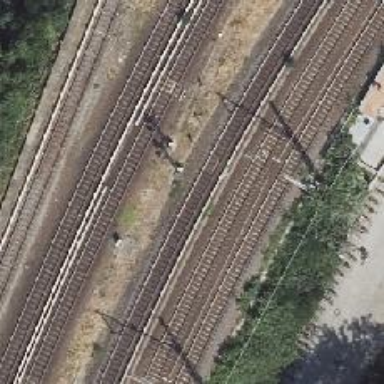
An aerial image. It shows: Railway signal.